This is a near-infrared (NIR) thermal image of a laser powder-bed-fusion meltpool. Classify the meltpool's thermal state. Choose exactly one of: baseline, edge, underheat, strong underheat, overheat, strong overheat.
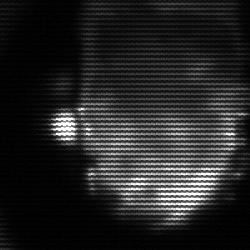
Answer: baseline